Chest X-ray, AP view. Patient: 66 years old, sex M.
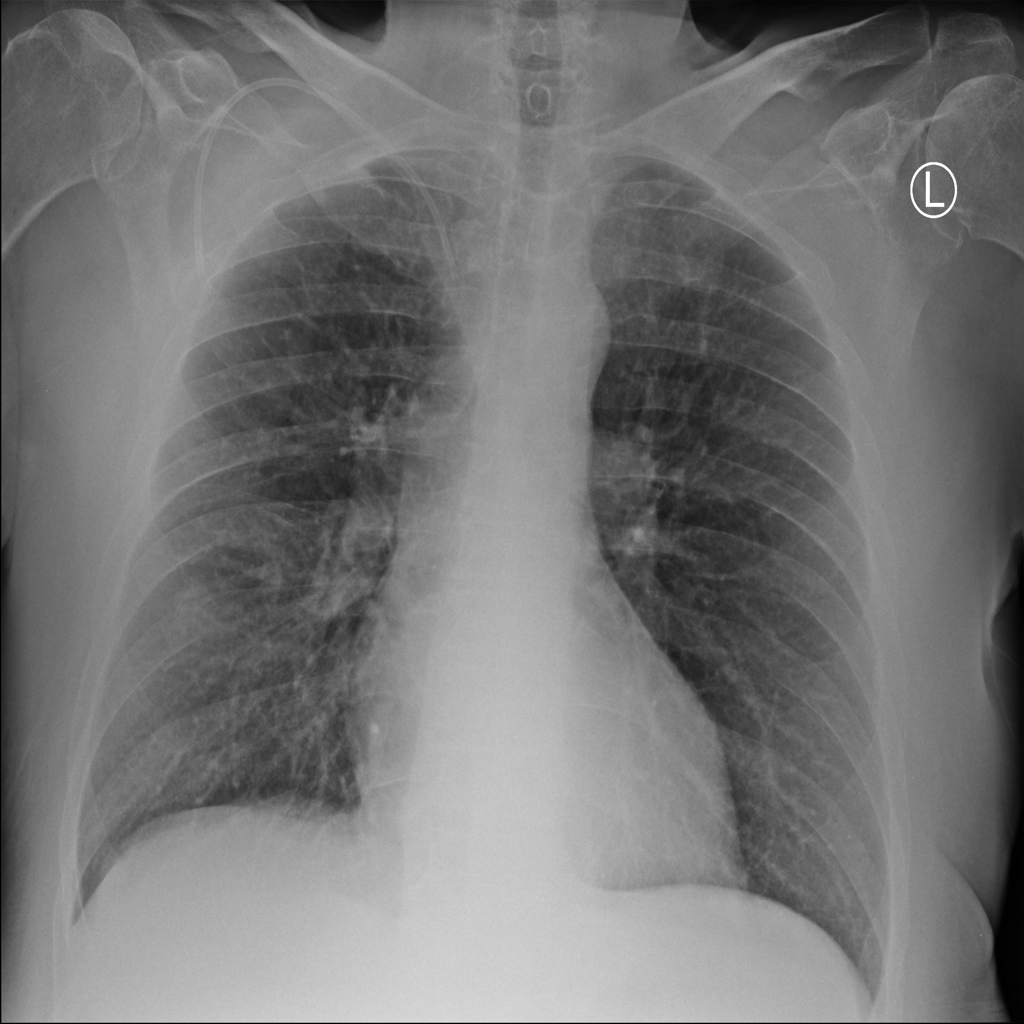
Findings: No Finding